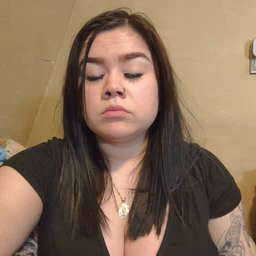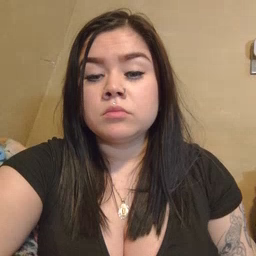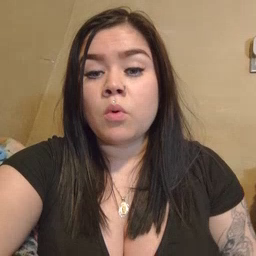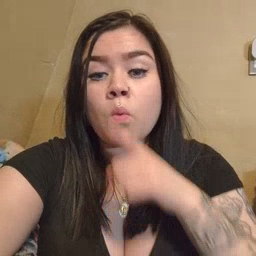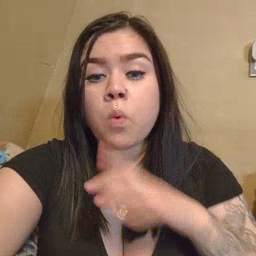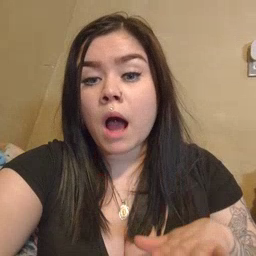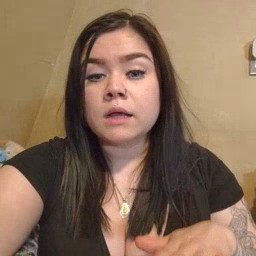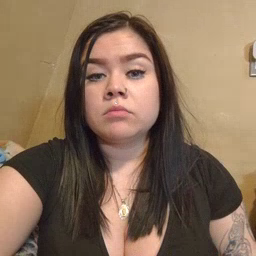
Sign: quiet